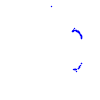
Particle: proton